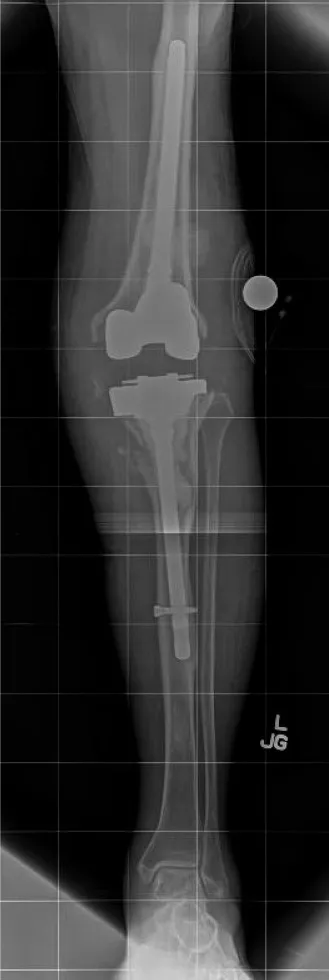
8/5/2014. AP.
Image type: radiology (x_ray)